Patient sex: F
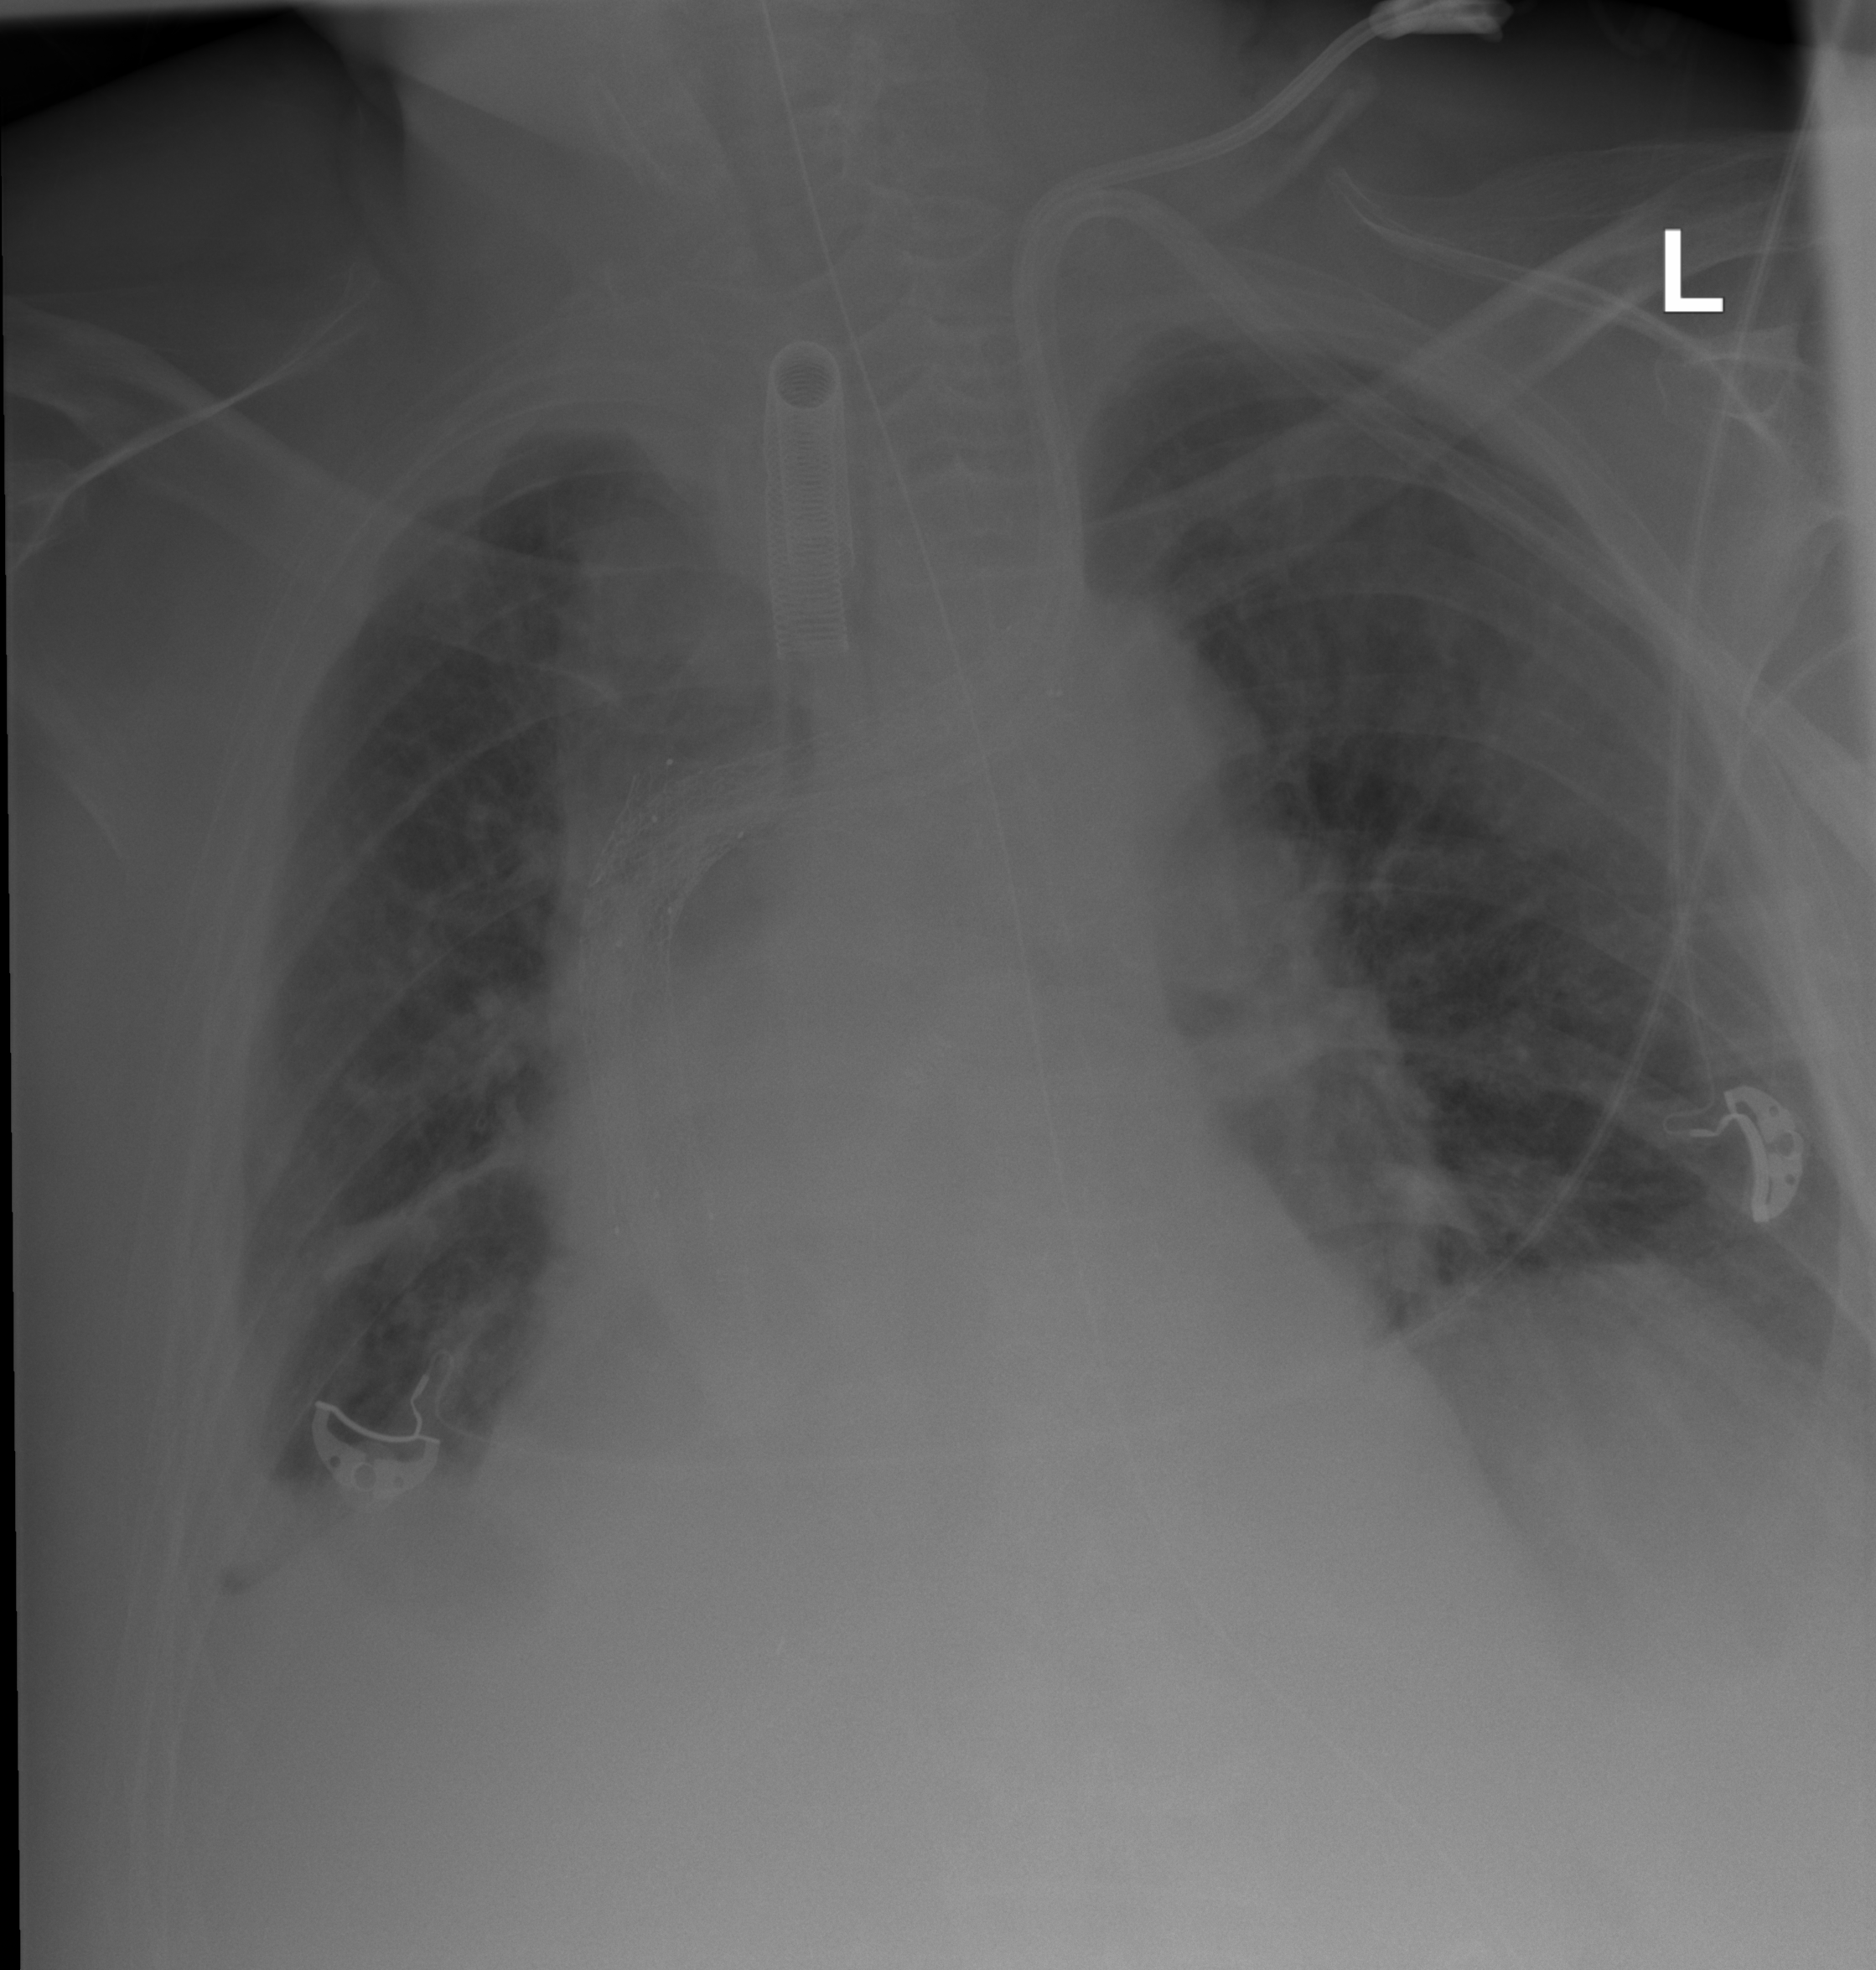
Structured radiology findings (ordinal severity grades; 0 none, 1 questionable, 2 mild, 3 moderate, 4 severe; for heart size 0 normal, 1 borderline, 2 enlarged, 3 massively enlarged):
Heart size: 0
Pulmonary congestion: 0
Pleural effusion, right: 2
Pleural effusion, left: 0
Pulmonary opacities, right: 0
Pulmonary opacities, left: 0
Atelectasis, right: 2
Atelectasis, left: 0